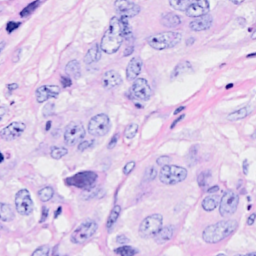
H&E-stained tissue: Breast